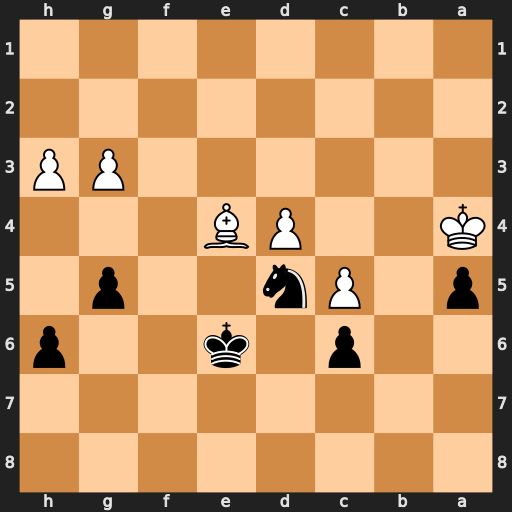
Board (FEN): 8/8/2p1k2p/p1Pn2p1/K2PB3/6PP/8/8
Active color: b
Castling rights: -
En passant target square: -
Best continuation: Nc3+ Kb3 Nxe4